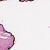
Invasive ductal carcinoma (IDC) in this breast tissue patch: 0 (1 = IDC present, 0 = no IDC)